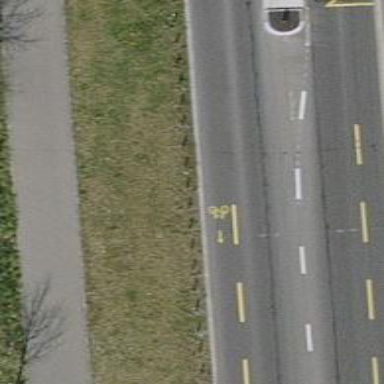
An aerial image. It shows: Bollard.